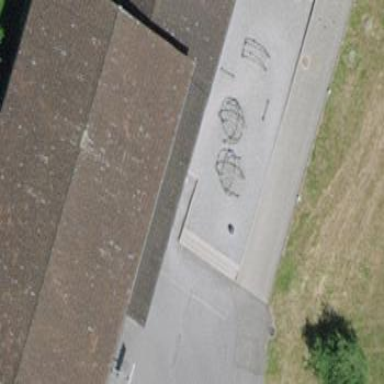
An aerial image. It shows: School building.